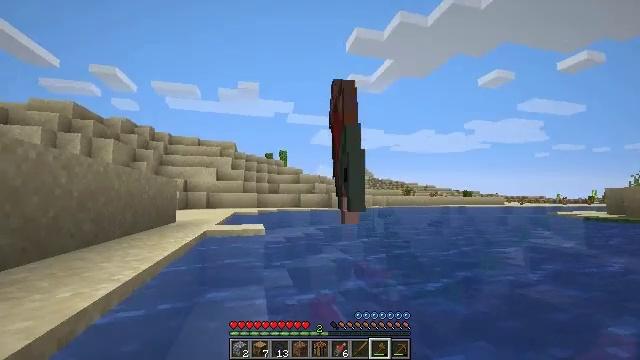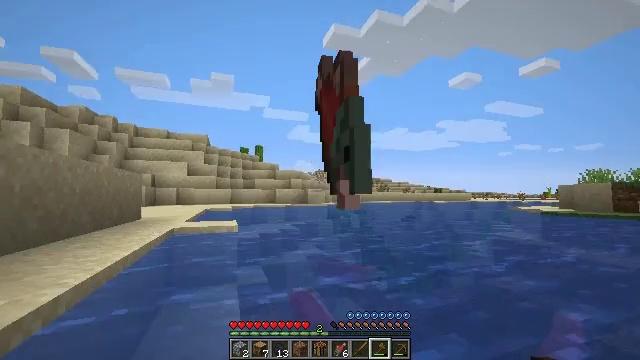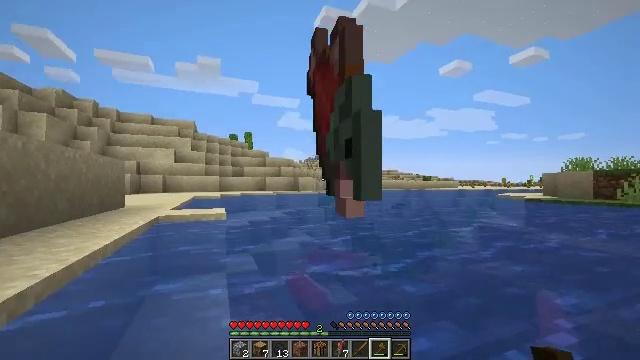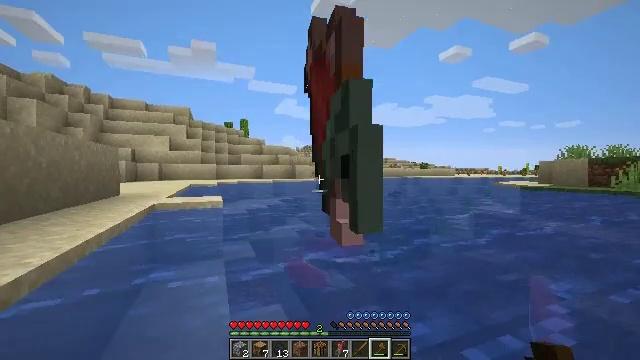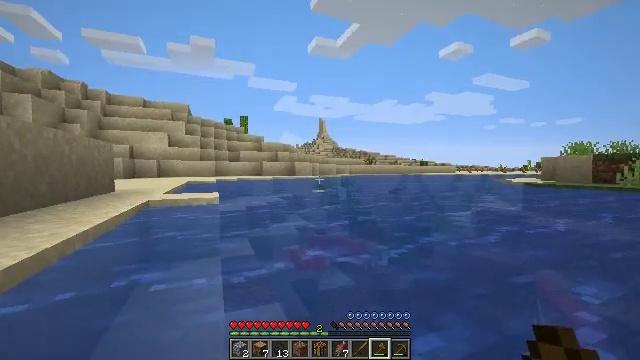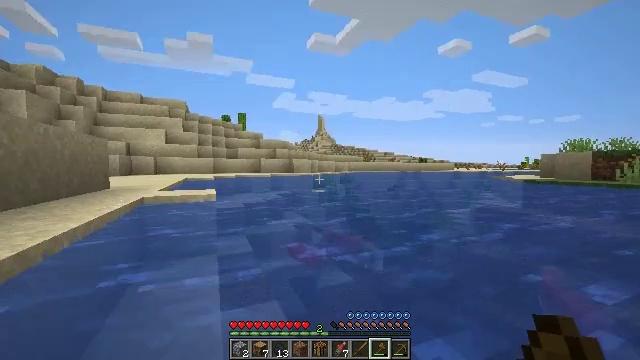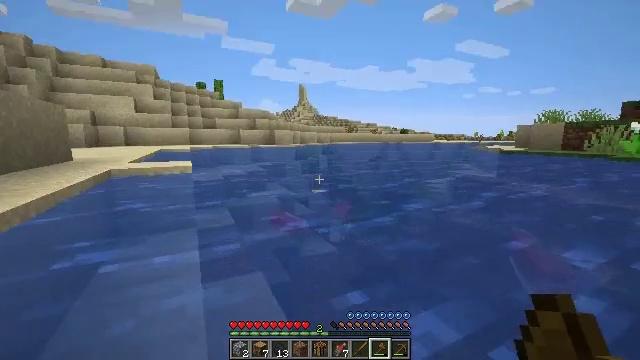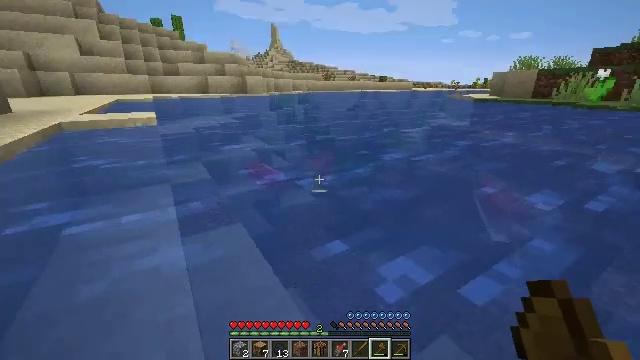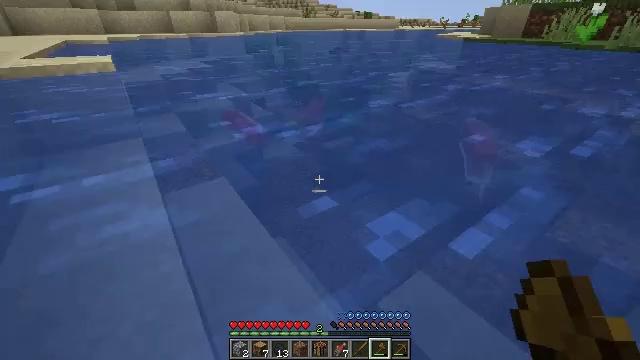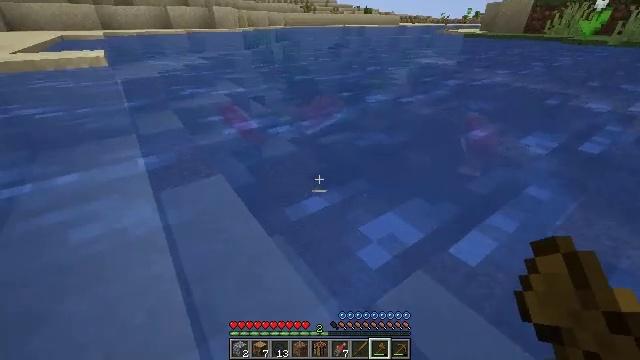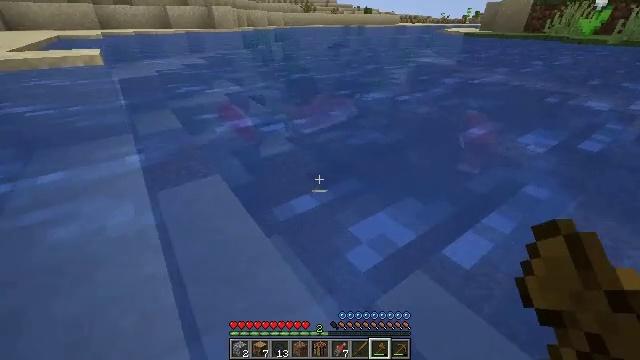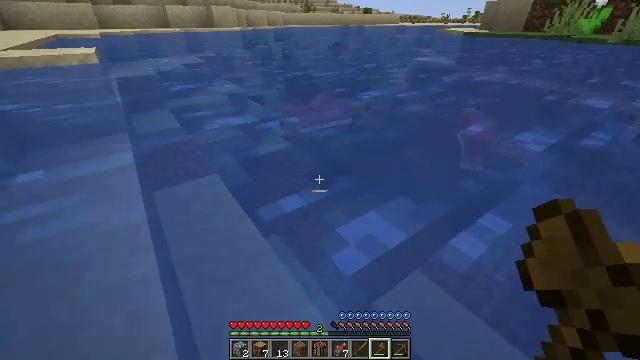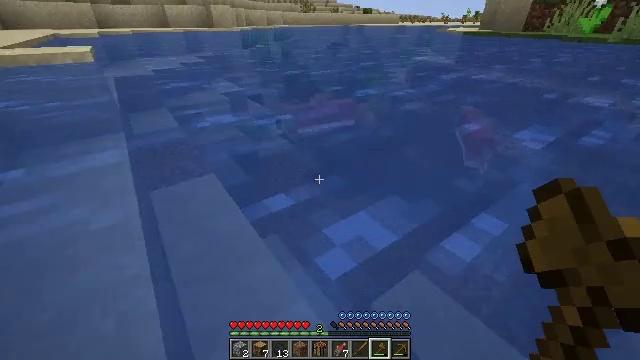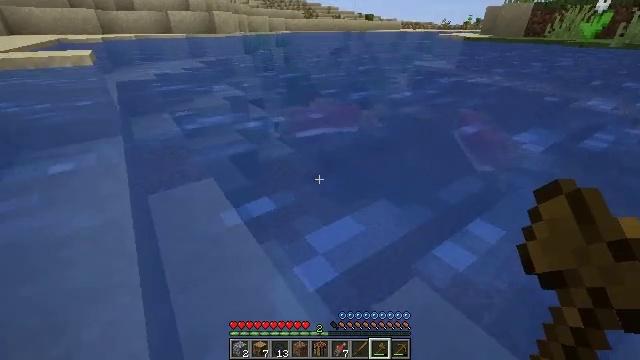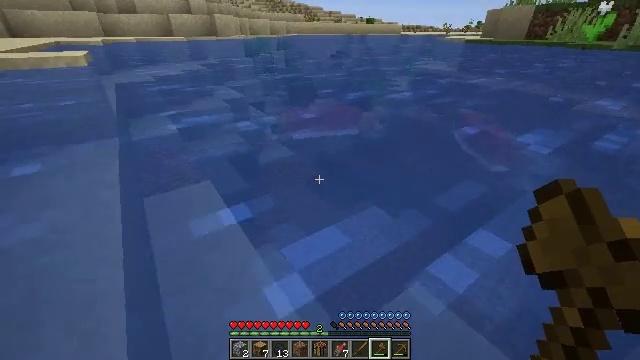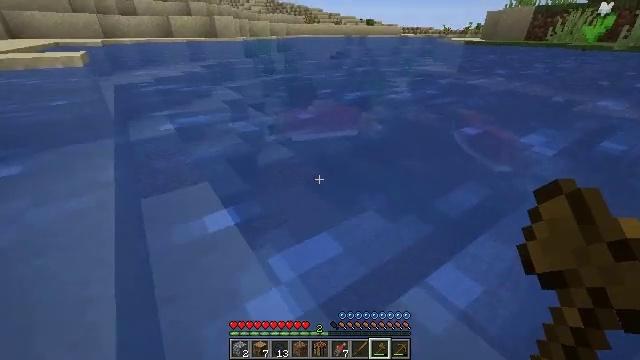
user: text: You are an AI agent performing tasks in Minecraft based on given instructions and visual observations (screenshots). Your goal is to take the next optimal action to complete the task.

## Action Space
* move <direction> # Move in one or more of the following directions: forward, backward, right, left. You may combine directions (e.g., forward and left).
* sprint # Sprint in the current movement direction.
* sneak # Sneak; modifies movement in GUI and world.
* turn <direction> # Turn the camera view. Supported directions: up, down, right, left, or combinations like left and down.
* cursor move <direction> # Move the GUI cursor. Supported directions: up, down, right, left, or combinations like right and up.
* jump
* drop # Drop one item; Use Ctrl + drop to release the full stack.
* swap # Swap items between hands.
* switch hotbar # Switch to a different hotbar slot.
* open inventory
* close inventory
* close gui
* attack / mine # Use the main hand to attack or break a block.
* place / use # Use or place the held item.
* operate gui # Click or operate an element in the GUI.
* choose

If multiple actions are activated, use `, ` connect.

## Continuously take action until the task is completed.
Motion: motion action
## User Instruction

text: Kill aquatic mobs.
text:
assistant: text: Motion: move forward, turn right
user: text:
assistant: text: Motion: move forward, turn right and down
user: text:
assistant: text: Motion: move forward, turn down
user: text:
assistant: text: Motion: move forward
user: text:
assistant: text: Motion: move forward
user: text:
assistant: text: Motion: move forward, turn right and down
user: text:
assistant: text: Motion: move forward, turn right and down
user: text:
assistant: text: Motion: move forward, turn right and down
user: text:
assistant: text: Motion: move forward
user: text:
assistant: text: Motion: move forward
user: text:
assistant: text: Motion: move forward
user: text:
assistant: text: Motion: move forward
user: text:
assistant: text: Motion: move forward, turn up
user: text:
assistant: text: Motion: move forward
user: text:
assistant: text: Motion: move forward
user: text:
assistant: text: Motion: move forward
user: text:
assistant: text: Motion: move forward
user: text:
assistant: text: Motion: move forward, sneak, turn up
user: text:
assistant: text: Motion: move forward, sneak, turn up
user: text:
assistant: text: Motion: move forward, sneak
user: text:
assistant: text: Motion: move forward, sneak, turn up
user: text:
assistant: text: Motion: move forward, sneak, turn up
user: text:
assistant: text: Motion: move forward, turn up
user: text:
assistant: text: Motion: move forward, turn up
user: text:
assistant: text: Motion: move forward, turn left and up
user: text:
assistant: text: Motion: move forward, turn left and up
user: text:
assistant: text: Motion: move forward, turn up
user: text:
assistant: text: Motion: move forward, turn up
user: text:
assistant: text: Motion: move forward, turn up
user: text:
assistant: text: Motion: move forward, attack / mine